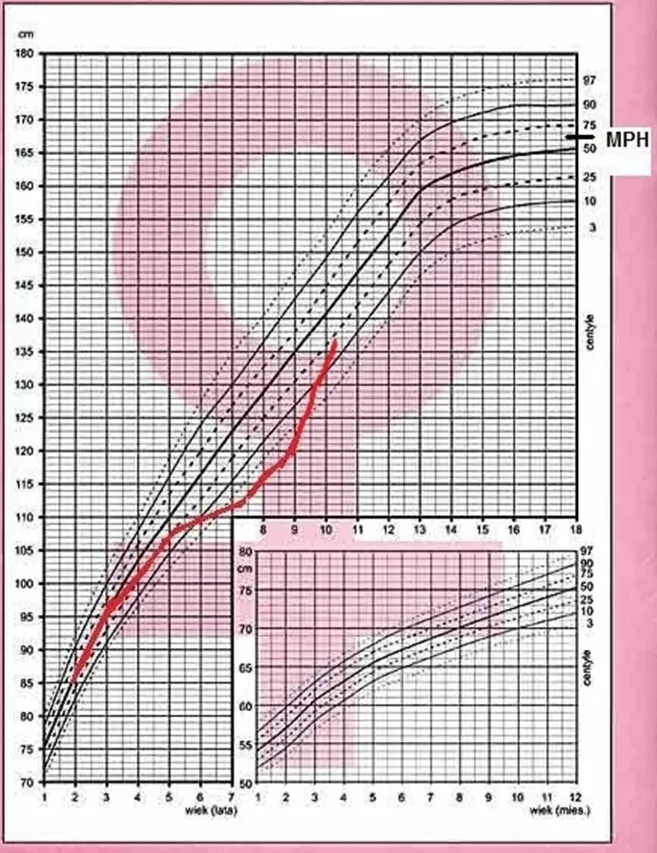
Growth chart of the patient with cyclic Cushing's disease.
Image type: pathology (fish)